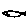
Label: fish